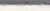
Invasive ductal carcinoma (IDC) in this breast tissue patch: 0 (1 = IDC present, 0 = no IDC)